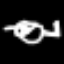
Label: pants